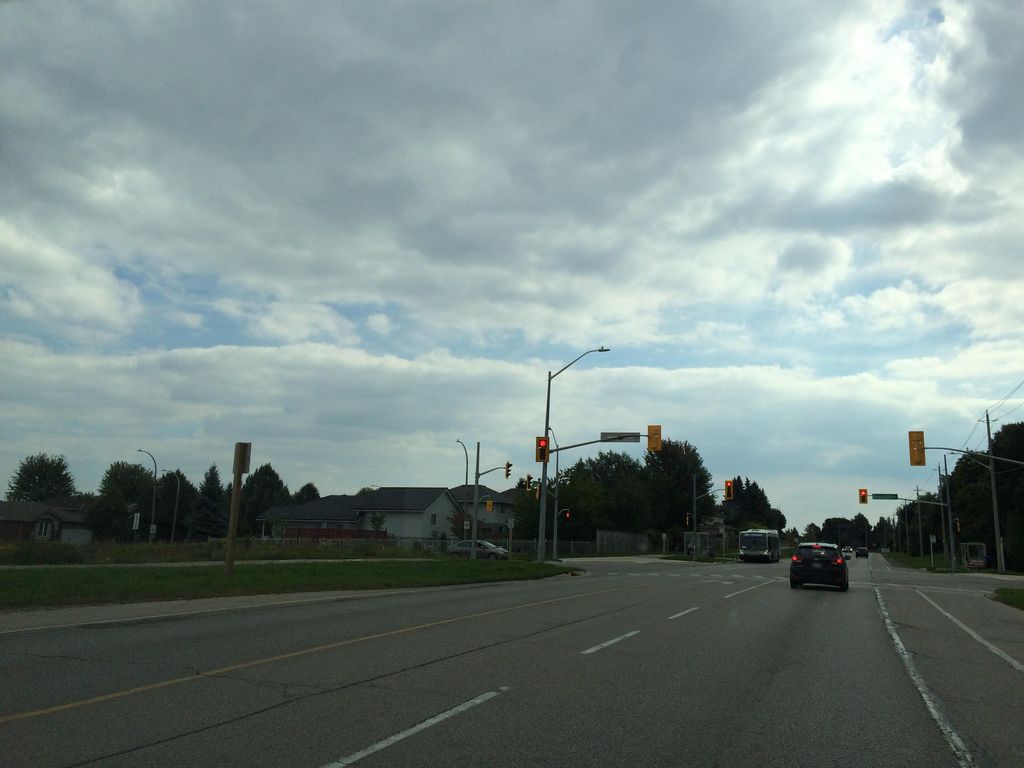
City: kitchener-waterloo